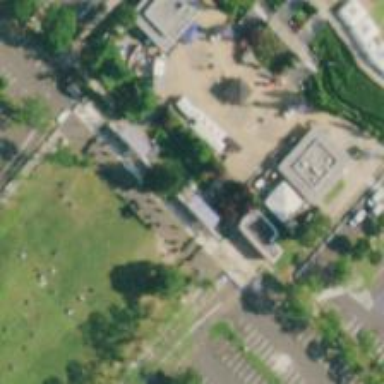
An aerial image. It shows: Historic memorial.